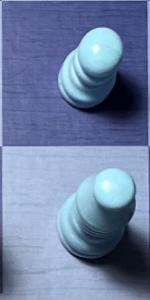
Label: Bishop_White